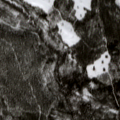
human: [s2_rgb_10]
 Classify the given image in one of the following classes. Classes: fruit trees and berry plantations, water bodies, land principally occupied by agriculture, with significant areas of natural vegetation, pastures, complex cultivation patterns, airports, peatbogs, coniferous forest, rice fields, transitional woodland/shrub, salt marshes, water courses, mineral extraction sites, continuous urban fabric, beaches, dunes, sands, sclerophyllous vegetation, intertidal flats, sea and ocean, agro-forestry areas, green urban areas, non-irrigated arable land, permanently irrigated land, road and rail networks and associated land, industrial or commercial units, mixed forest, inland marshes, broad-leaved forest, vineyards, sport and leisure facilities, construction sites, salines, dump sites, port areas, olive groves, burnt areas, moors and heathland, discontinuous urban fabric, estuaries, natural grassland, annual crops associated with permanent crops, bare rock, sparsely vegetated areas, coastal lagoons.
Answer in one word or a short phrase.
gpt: coniferous forest